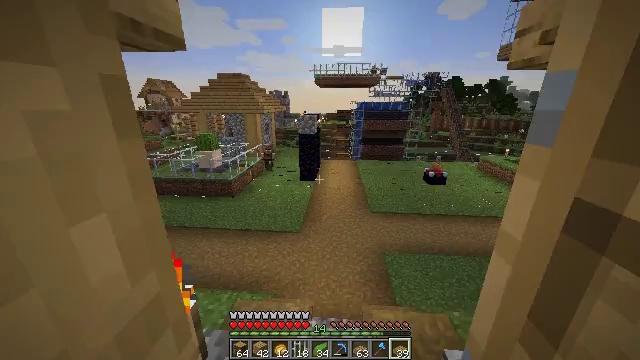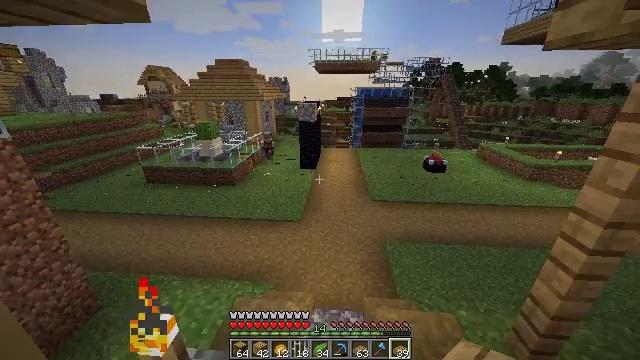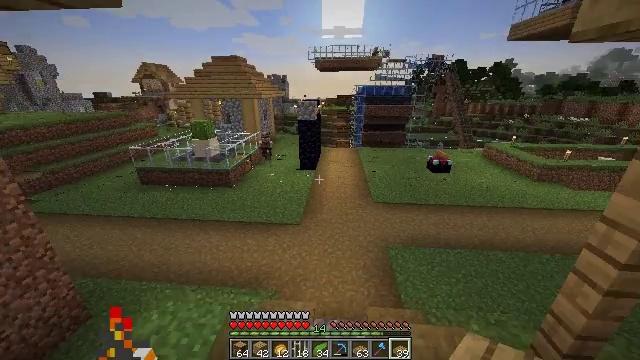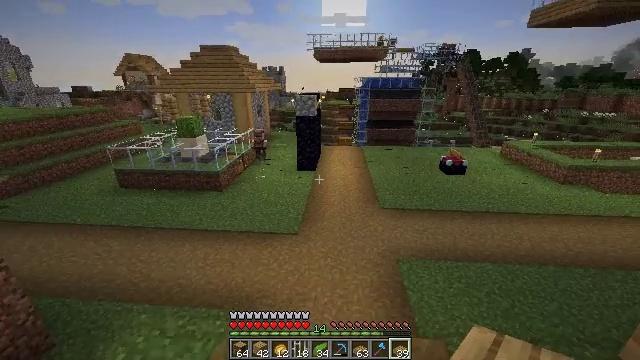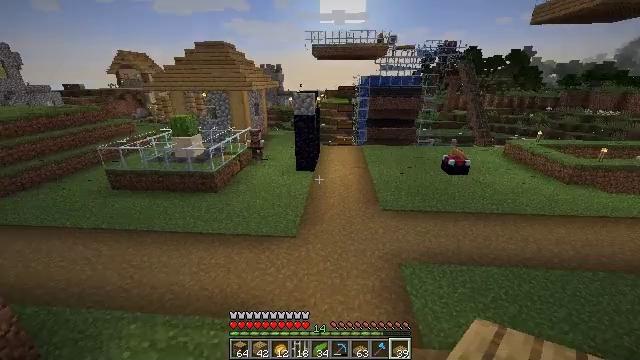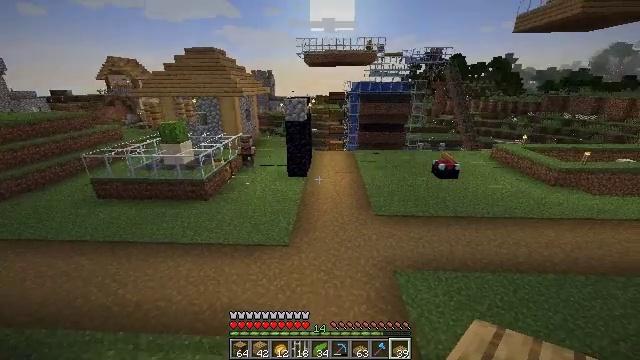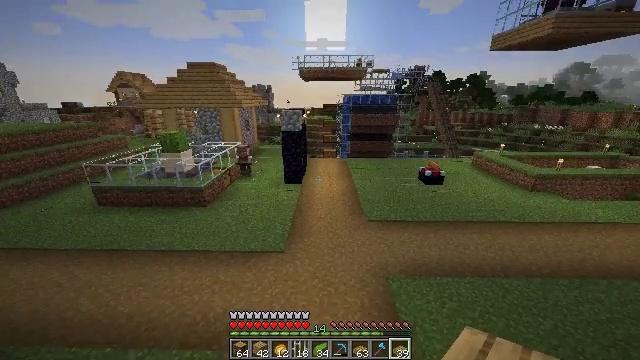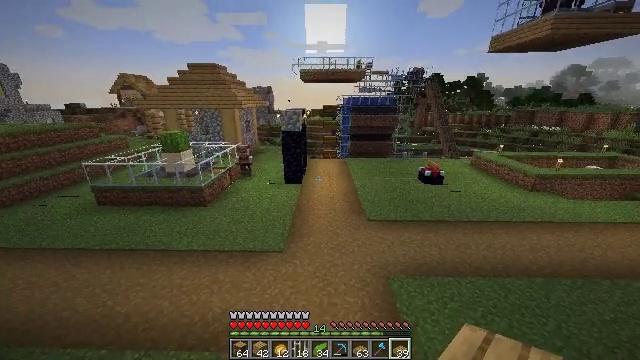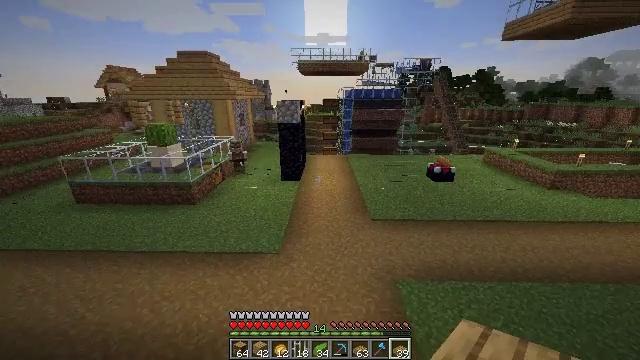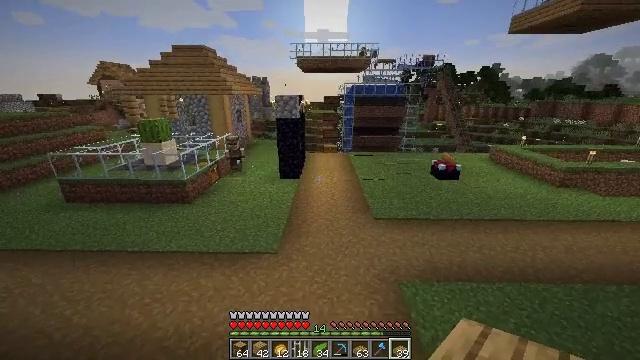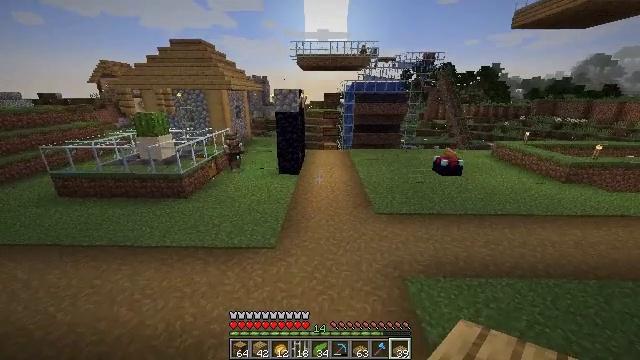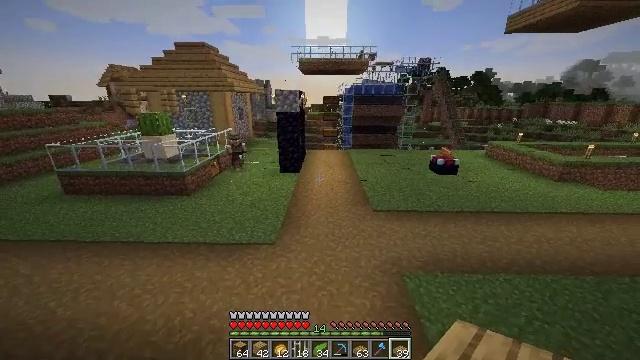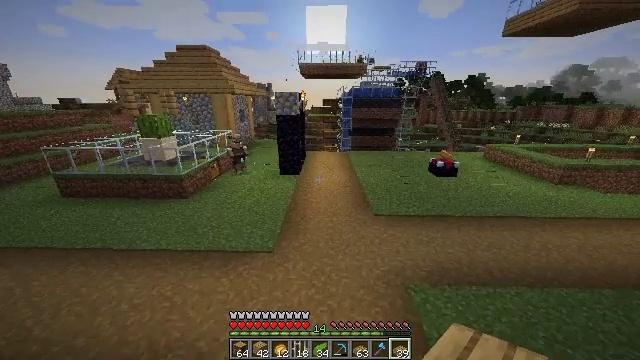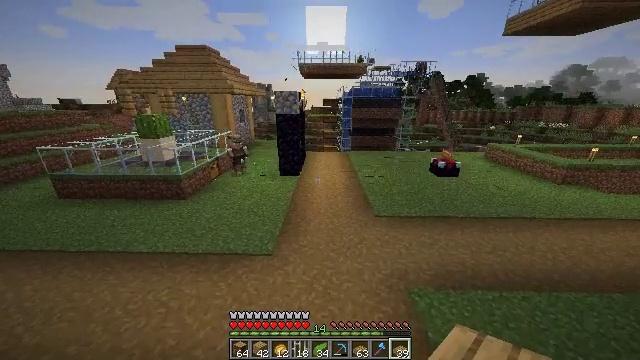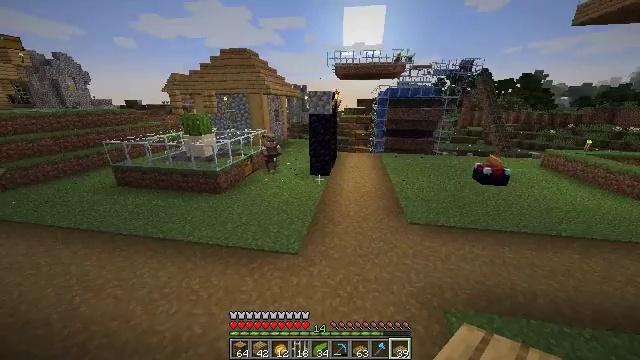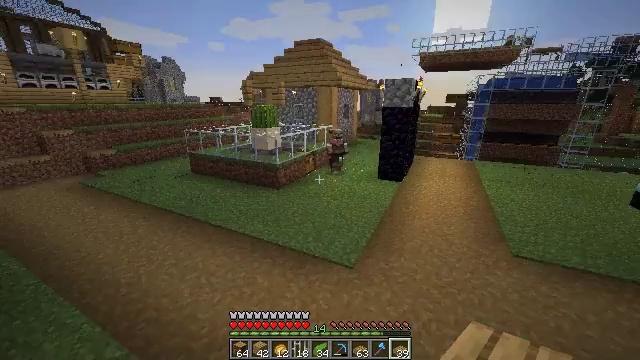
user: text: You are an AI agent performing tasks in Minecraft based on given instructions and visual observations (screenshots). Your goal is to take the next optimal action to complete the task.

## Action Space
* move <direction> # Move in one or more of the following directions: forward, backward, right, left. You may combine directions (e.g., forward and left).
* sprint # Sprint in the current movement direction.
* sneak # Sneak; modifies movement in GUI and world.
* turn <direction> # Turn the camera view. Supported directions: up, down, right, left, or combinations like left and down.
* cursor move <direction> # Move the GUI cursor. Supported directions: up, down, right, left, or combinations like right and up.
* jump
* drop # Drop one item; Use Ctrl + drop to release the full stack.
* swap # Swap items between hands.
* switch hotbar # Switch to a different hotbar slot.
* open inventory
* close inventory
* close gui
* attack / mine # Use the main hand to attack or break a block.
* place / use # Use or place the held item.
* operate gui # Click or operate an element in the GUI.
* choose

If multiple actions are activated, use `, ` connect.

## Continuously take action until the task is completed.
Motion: motion action
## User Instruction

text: Transform kelp into dried kelp using a furnace.
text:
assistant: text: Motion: move forward, sprint, turn down
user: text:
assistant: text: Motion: move forward
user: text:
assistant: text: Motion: move forward
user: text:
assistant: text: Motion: move forward, sprint
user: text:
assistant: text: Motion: move forward, sprint, turn right and up
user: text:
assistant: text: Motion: move forward, sprint, turn right and up
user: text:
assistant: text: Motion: move forward, sprint
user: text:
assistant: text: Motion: move forward
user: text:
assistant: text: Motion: move forward
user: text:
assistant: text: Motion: move forward
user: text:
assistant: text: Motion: move forward, sprint
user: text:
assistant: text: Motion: move forward, sprint
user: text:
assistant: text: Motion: move forward, sprint
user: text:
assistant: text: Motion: move forward, turn left
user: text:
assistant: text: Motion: move forward, turn left and up
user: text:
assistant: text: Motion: move forward, turn left and up
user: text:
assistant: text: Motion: move forward, turn left
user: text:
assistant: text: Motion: move forward, turn left
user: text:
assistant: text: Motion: move forward, turn left, jump
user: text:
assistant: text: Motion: move forward, turn left, jump
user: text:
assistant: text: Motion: move forward, jump
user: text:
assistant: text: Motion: move forward, jump
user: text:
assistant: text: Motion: move forward, jump
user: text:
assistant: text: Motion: move forward, jump
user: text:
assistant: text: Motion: move forward, jump
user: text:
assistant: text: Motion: move forward, jump
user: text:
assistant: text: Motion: move forward, jump
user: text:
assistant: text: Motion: move forward, jump
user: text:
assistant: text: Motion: move forward, jump
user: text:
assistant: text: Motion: move forward, jump